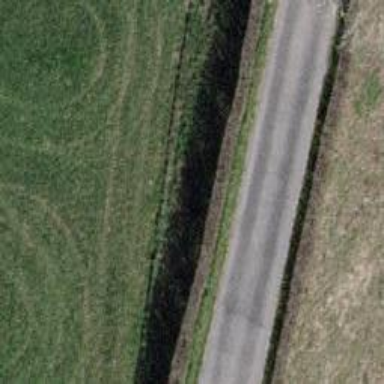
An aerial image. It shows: Hedge barrier.